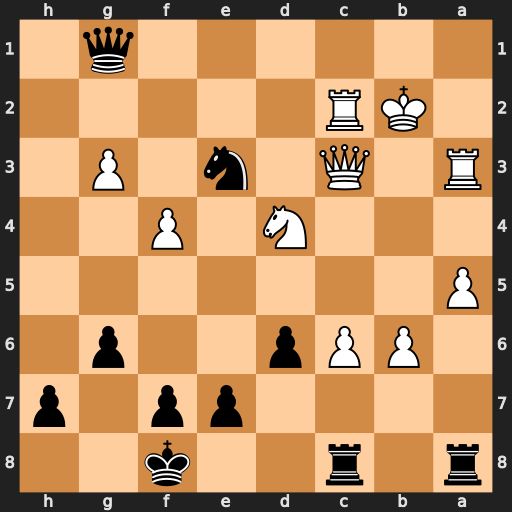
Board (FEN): r1r2k2/4pp1p/1PPp2p1/P7/3N1P2/R1Q1n1P1/1KR5/6q1
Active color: b
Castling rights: -
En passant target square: -
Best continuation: Nd1+ Ka2 Nxc3+